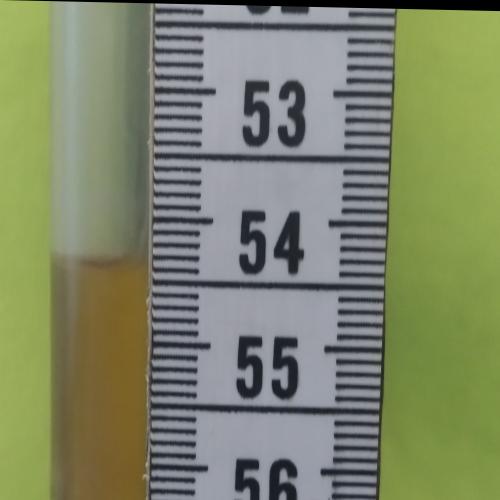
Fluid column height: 54.3 cm